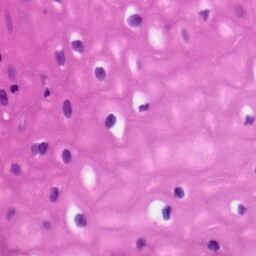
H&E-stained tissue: Tonsil